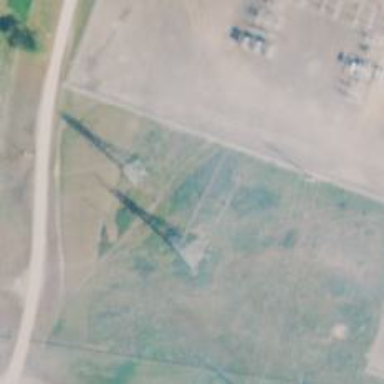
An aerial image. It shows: Lattice structure tower.